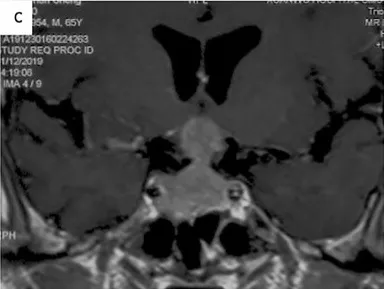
Seller MRI scans showed a sellar lesion with suprasellar extension and compression of the optic chiasm. The mass was uniformly enhanced on MRI after contrast enhancement, and a pituitary adenoma was highly suspected.
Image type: radiology (mri)